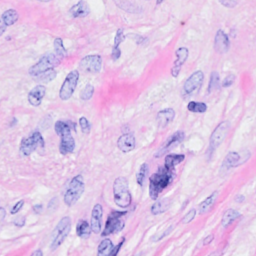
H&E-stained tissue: Breast